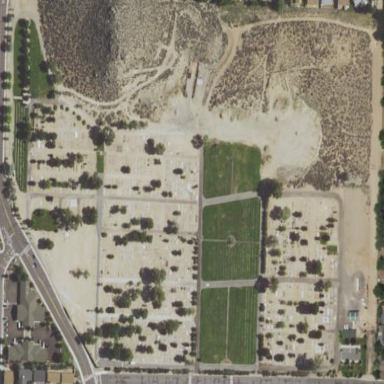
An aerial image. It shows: Cemetery.